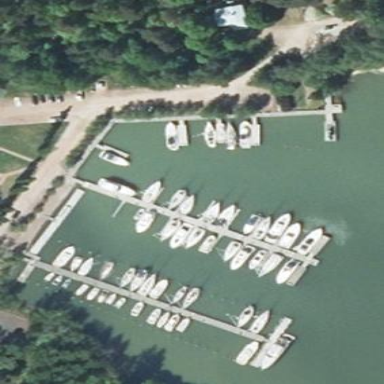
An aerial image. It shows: Marina on leisure land.